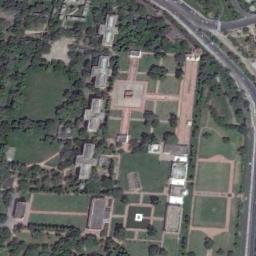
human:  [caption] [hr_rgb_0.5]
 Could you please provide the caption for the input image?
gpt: One side of the palace is the road and the other side is lush woods .

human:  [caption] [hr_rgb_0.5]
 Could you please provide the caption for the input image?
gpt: The palace is on the grass surrounded by trees .

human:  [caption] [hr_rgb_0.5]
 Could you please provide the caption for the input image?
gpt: There are several trees near the palace .

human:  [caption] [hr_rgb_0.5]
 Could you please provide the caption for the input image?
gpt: The palace has some palaces of different sizes and parks .

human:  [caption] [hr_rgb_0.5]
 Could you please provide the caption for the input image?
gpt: There are green trees and lawns around the palace .